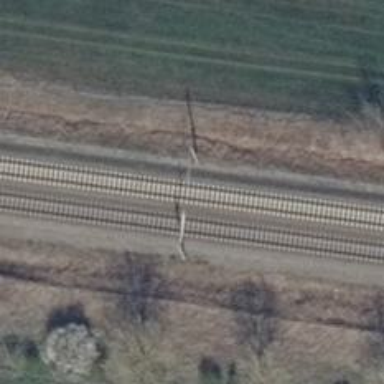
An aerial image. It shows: Railway milestone with catenary mast.